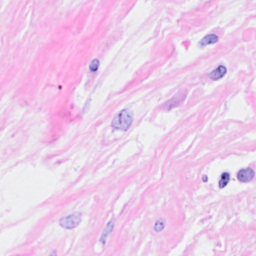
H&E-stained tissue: Breast